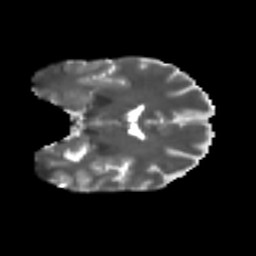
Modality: T2w
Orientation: coronal
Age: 35
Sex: male
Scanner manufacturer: ge
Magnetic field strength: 3 T
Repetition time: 7.8 s
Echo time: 0.0606 s